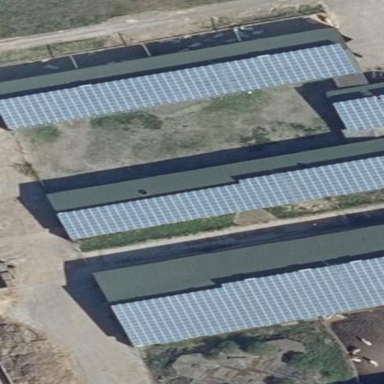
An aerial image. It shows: Building featuring small installation solar photovoltaic panel for electricity generation.